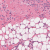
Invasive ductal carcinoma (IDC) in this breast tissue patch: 1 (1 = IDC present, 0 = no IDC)